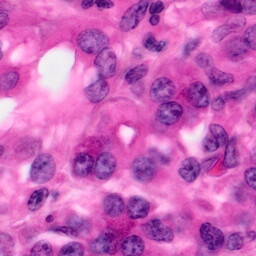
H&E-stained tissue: Pancreatic